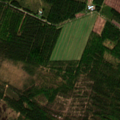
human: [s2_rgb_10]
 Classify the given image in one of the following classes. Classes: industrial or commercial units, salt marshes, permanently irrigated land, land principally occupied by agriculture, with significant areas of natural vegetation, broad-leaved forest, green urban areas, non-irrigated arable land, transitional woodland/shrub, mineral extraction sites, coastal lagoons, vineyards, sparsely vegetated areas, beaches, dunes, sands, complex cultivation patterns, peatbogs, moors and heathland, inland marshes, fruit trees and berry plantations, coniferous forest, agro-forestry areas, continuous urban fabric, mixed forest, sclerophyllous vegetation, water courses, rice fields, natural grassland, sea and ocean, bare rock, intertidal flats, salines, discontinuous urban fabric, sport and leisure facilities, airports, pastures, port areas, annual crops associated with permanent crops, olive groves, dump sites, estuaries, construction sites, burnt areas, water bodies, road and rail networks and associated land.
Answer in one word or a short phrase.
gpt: non-irrigated arable land, land principally occupied by agriculture, with significant areas of natural vegetation, coniferous forest, mixed forest, transitional woodland/shrub